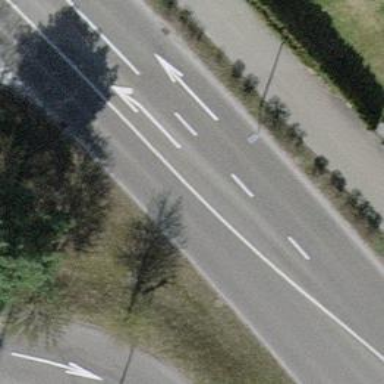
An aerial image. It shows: Secondary road with separate sidewalks on both sides. The road has asphalt surface.